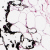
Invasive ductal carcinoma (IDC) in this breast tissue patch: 0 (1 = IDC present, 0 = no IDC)